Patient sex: M
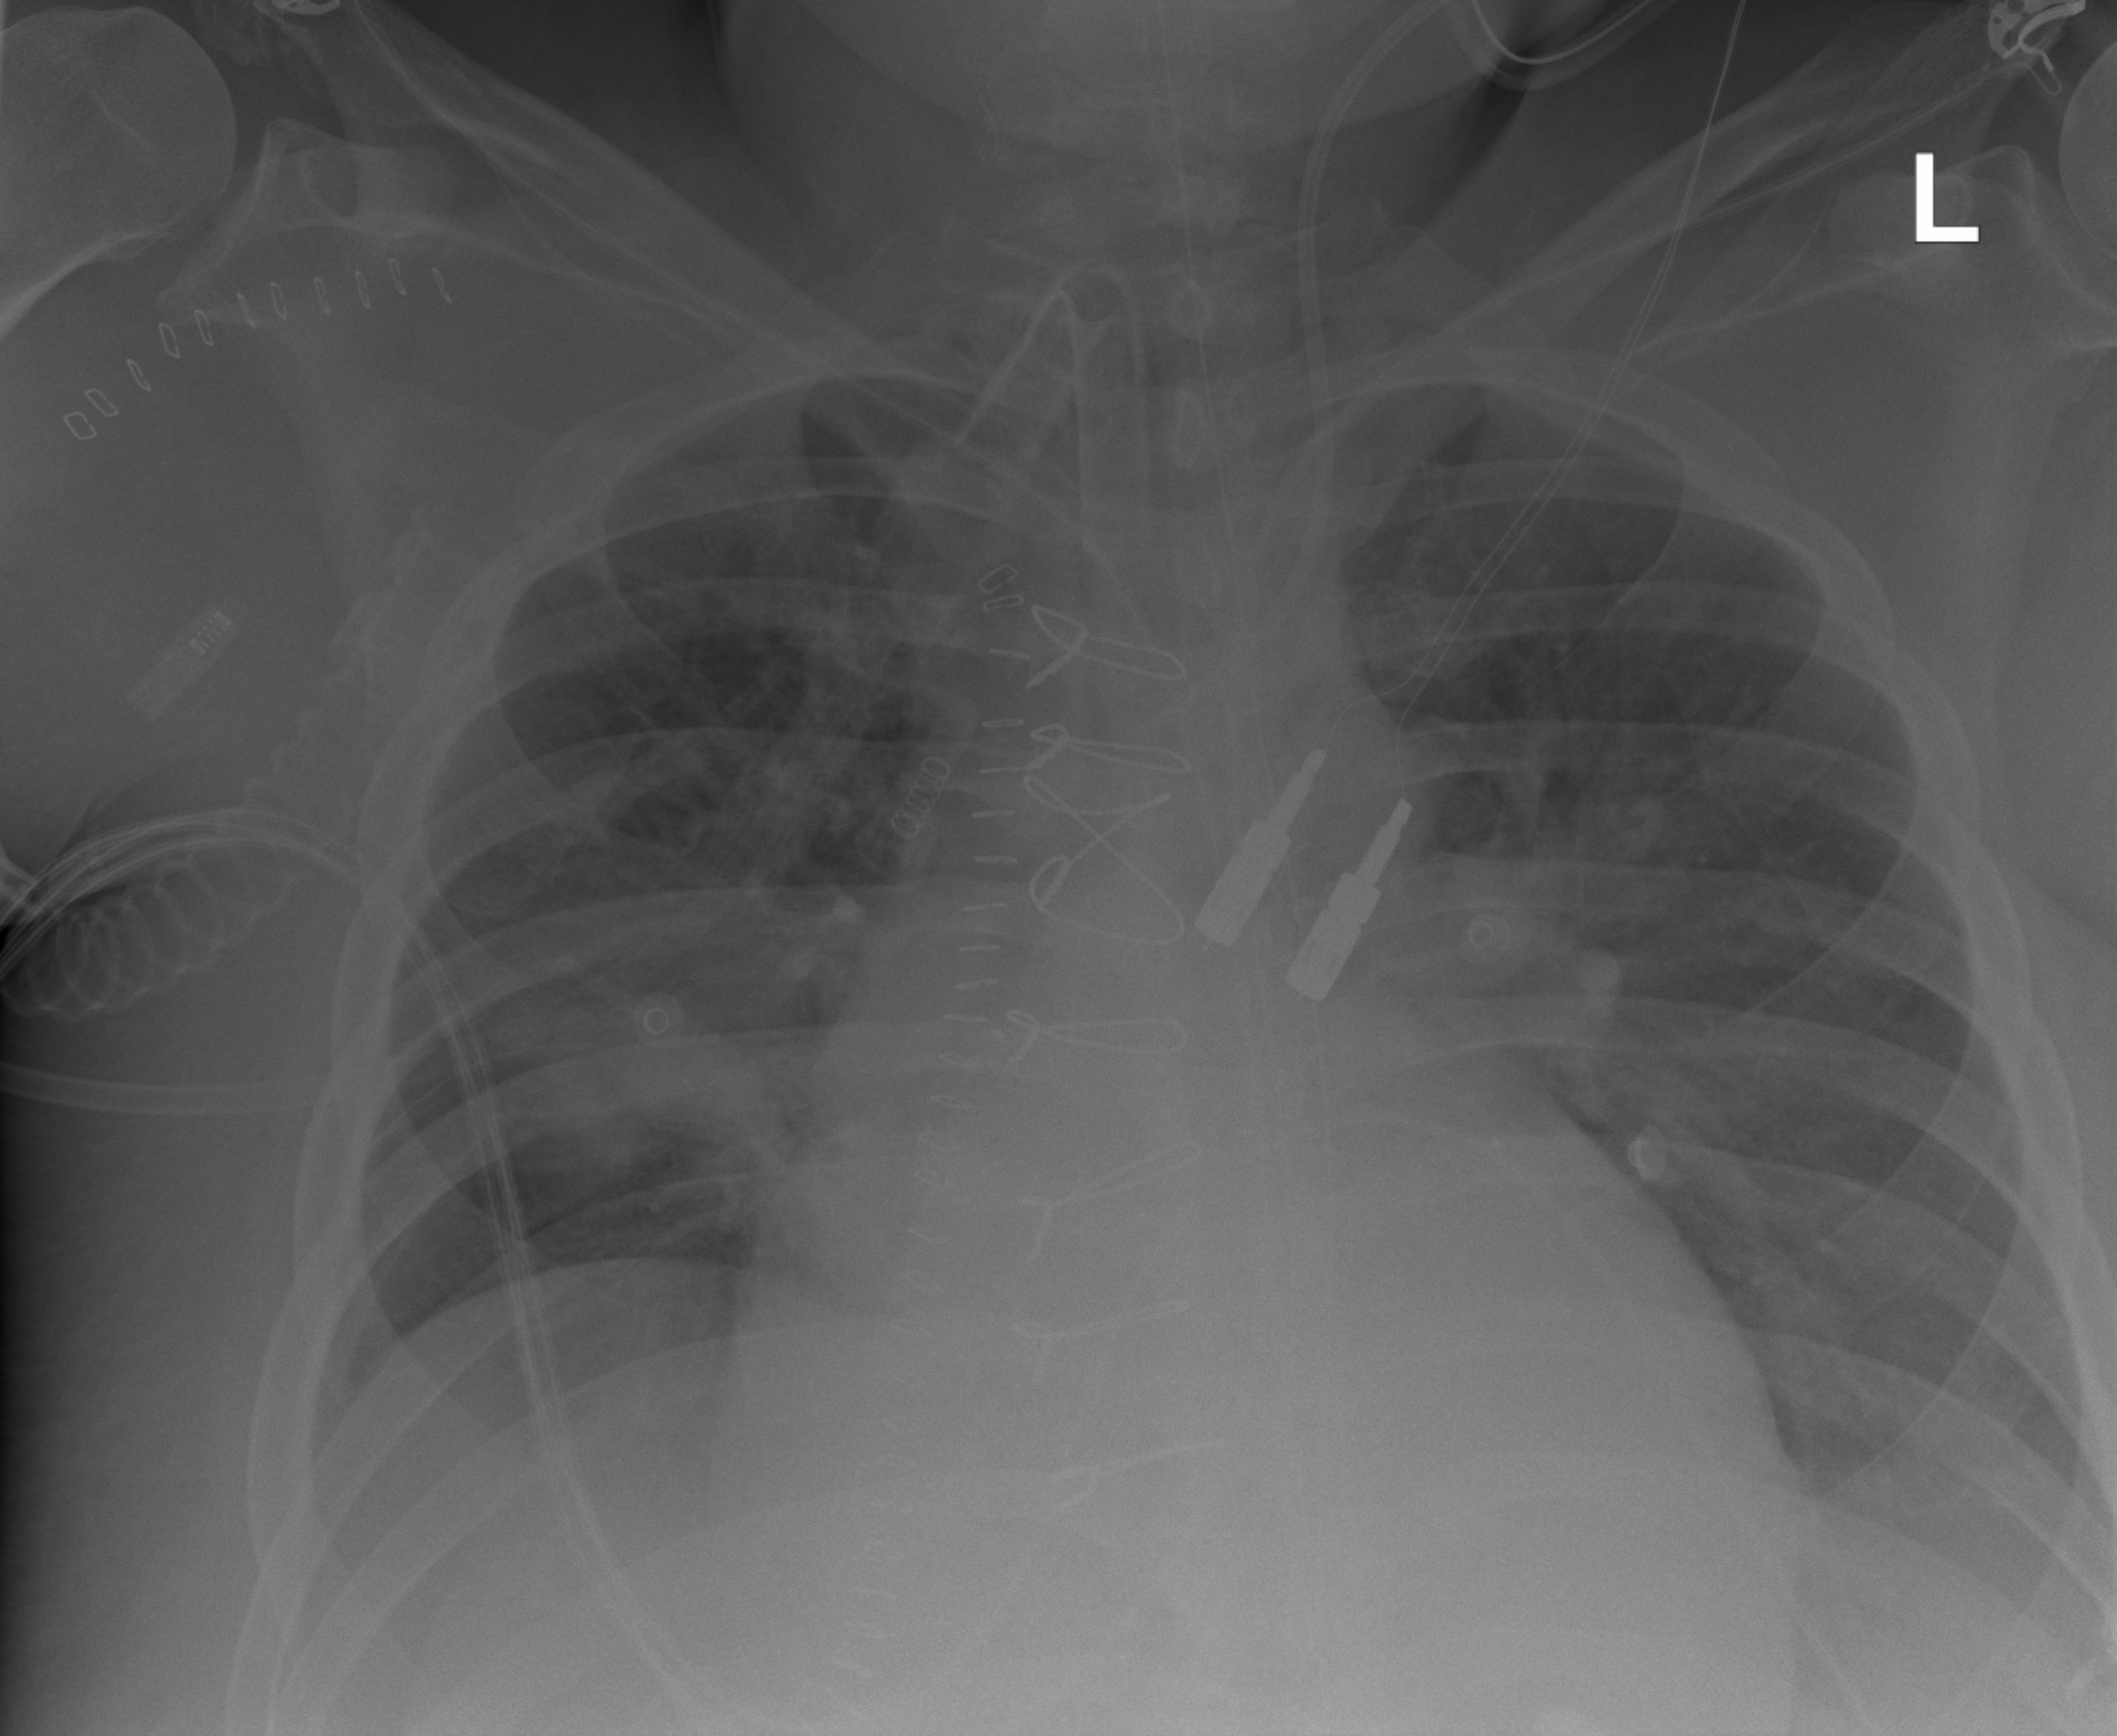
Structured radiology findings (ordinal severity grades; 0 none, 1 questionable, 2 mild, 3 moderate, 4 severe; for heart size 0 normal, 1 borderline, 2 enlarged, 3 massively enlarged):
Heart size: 2
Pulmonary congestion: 0
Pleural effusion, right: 2
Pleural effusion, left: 2
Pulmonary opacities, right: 2
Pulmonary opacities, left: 0
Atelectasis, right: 3
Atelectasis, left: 0